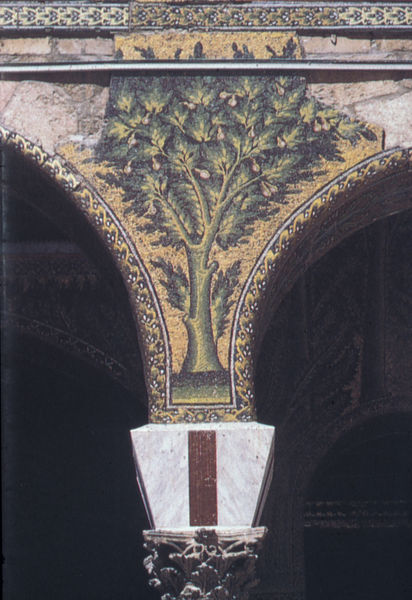
Titel: Große Moschee (Omaijadenmoschee), Hofarkaden, (Detail)
Künstler: unbekannt
Standort: Damaskus
Institution: Große Moschee
Schlagwörter: baum, blätter, dunkel, laub, schatten, weiß, gelb, grün, landschaft, ocker, äste, ausschnitt, braun, hell, licht, marmor, orange, pfeiler, schmuck, schwarz, säule, tür, zeichnung, gebäude, rot, tuch, malerei, muster, ornament, alt, wand, architektur, band, sockel, stein, bild, innenraum, ast, baumstamm, erde, natur, stamm, zweige, kirche, gold, decke, blatt, pflanze, renaissance, frucht, früchte, blumentopf, kübel, äpfel, bogen, fassade, mauer, violett, pilaster, rand, rundbogen, bordüre, olive, detail, ornamente, wiess, tor, foto, fotografie, bögen, gemustert, segment, paradies, eingang, arkade, außen, gewölbe, orient, palast, torbogen, zweig, strich, mosaik, zwickel, altar, arkaden, rom, kapitell, photo, halbrund, fragment, wandschmuck, fries, sims, kaputt, gesims, putz, antik, profan, mittelalter, rundbögen, steinchen, eiche, apfelbaum, konsole, fresko, zierde, granat, granatapfel, korinthisch, fassung, verzierungen, fresco, kapitel, gebälk, arkanthus, tonnengewölbe, arkantus, arkadengang, paradis, bogenfeld, palmette, wandmosaik, beschädigt, rün, byzantinisch, arkadenbogen, außenbereich, blattkapitell, blockkapitell, bogensegment, frühchristlich, ornamentband, ornemante, phot, grüh, säulenabschluss, mosiak, mosa, msaik, granatapfelbaum